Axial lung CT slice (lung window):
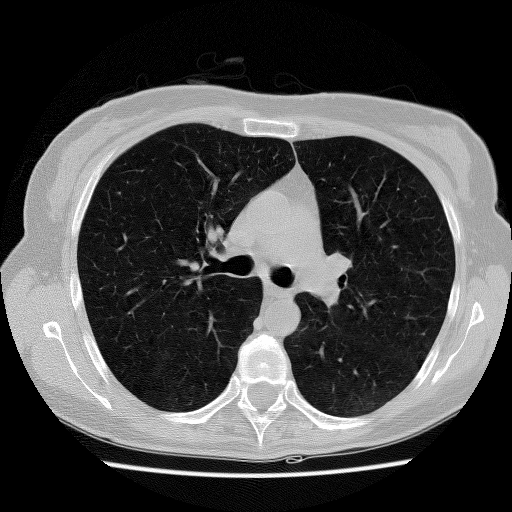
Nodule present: no